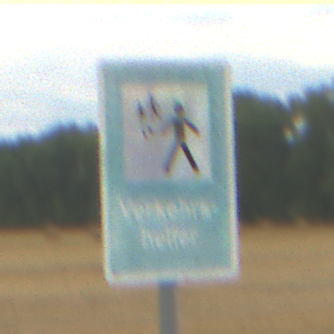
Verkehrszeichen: Verkehrshelfer
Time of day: SunriseSunset
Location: Outdoor (RoadRail)
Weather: PartlyCloudy
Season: NotSpecified
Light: Natural